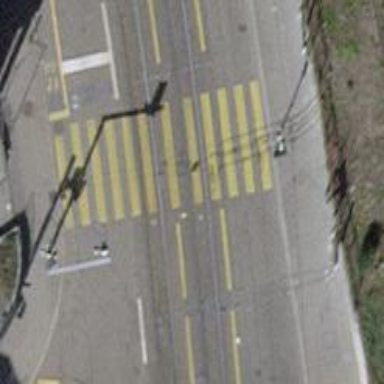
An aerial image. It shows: Road with traffic signals and zebra crossing. The crossing markings are zebra.